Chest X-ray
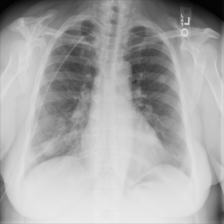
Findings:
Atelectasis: negative
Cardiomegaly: negative
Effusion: negative
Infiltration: negative
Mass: positive
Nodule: negative
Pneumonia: negative
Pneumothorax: negative
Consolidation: negative
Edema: negative
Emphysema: negative
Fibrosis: negative
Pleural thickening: negative
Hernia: negative